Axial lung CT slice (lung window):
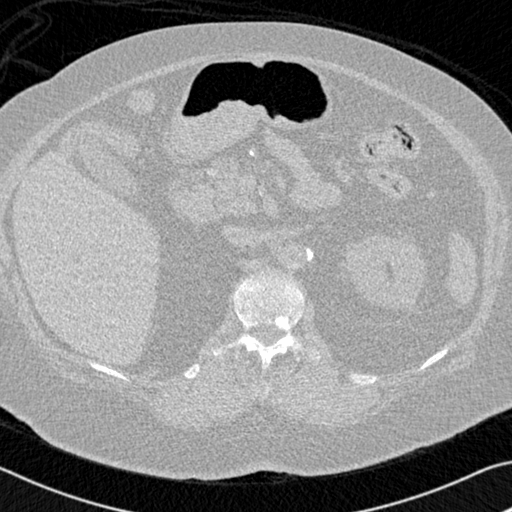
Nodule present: no